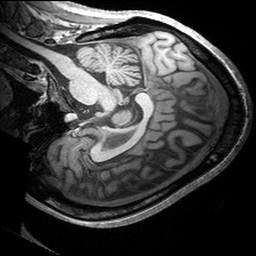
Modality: T1w
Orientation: sagittal
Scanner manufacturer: siemens
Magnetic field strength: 3 T
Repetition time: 2.53 s
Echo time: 0.00299 s